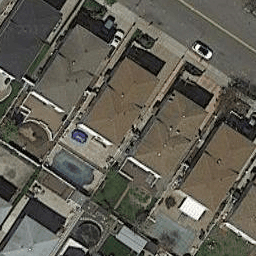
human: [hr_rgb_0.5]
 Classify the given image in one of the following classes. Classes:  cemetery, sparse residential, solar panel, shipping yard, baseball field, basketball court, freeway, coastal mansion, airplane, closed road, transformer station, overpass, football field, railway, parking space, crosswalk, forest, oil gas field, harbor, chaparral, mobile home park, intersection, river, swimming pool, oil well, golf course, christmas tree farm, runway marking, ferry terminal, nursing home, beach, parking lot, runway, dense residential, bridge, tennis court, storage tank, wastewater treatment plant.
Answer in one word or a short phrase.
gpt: dense residential